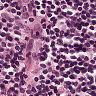
Metastatic tissue present: no